Field crop: tomato
Growth stage: 1
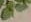
Species: solanum